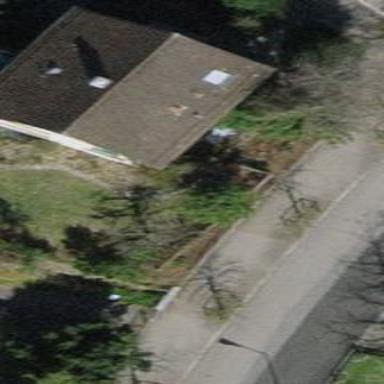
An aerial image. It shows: Building with tiled roof.